Field crop: maize
Growth stage: 2
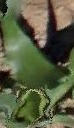
Species: maize